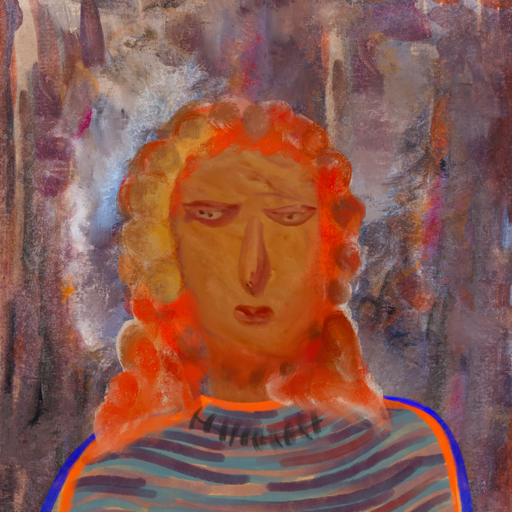
Background: Hypocrite, Head And Neck Front: Pious_Lady, Face Front: Pious_Lady, Bust: Experience, Hair Front: Rupkatha, Head Accessory: Blank, Second Necklace: Blank, Necklace: In_The_Sun, Baby: Blank